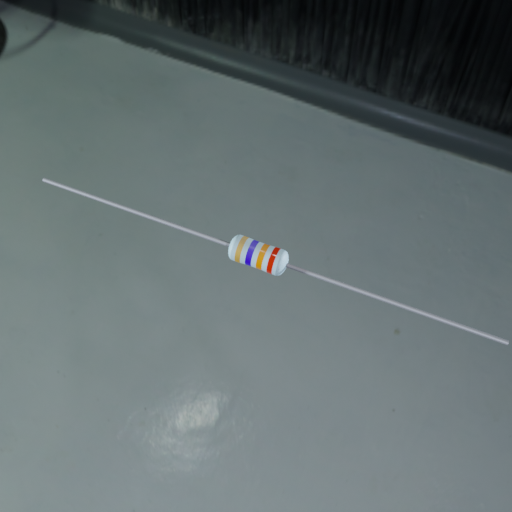
Resistor colour bands (in order): gold, blue, orange, red